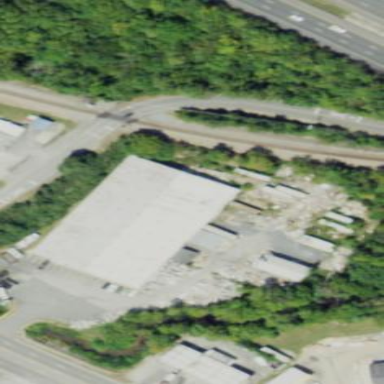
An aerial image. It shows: Building with trade shop.